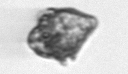
Label: Kryptoperidinium_triquetrum